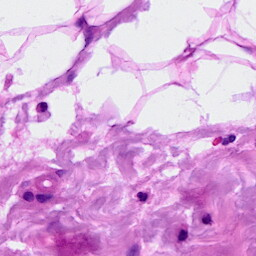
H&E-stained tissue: Breast